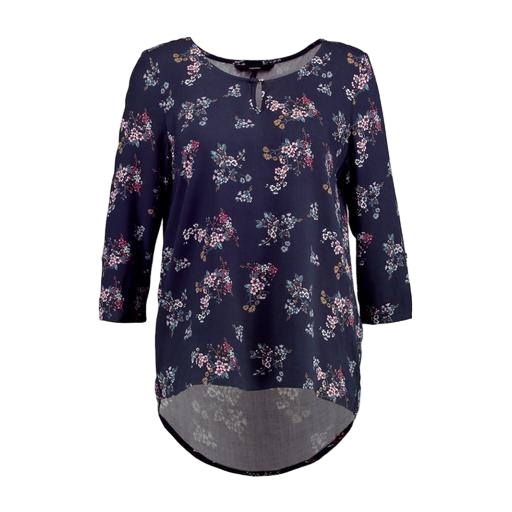
blue plus size printed t-shirt only macy, black petite printed high-low top only macy, multicolor floral-print t-shirt only macy, white background